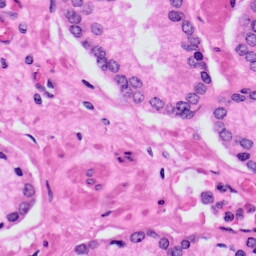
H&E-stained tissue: Prostate